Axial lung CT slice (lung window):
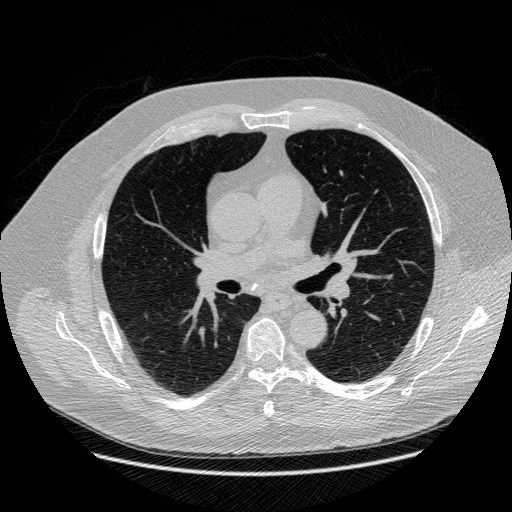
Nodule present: no